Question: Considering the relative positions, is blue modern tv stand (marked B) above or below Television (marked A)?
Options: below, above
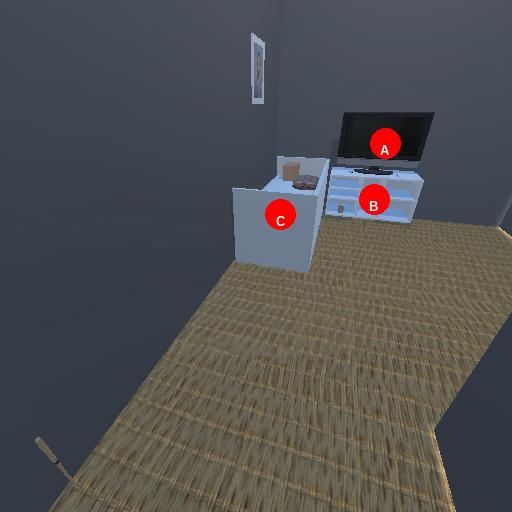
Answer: below